Brain MRI, t2w sequence, axial 2D slice.
Patient: age 27, sex F, weight 95 kg, height 1.95 m
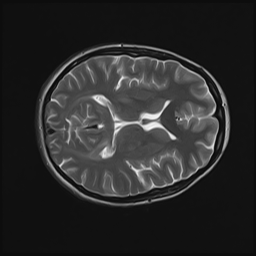